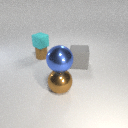
large brown metal sphere in front of small brown rubber cylinder